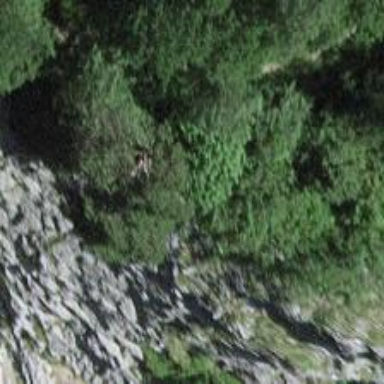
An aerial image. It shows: Cliff in nature.